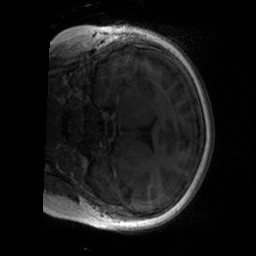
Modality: T1w
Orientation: coronal
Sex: male
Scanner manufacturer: siemens
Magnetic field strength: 3 T
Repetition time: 1.9 s
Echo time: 0.00243 s